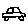
Label: car